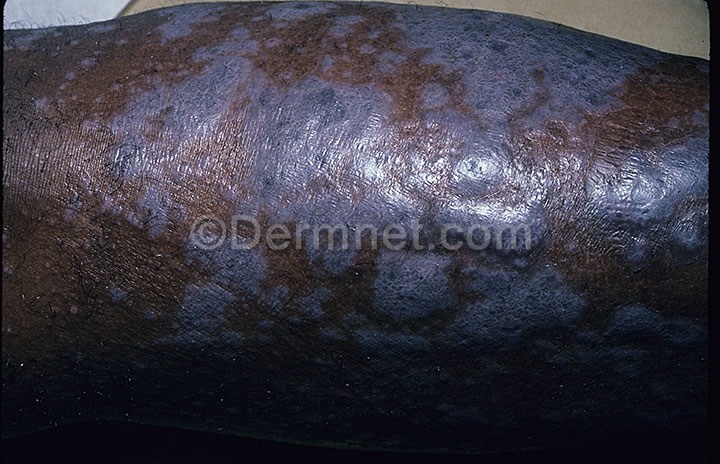
Disease: Nail Fungus and other Nail Disease